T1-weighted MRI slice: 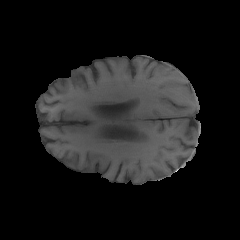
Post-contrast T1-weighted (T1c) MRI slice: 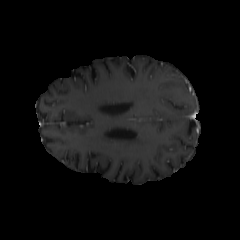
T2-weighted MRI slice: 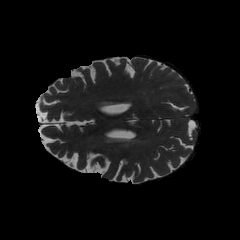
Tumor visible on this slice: no